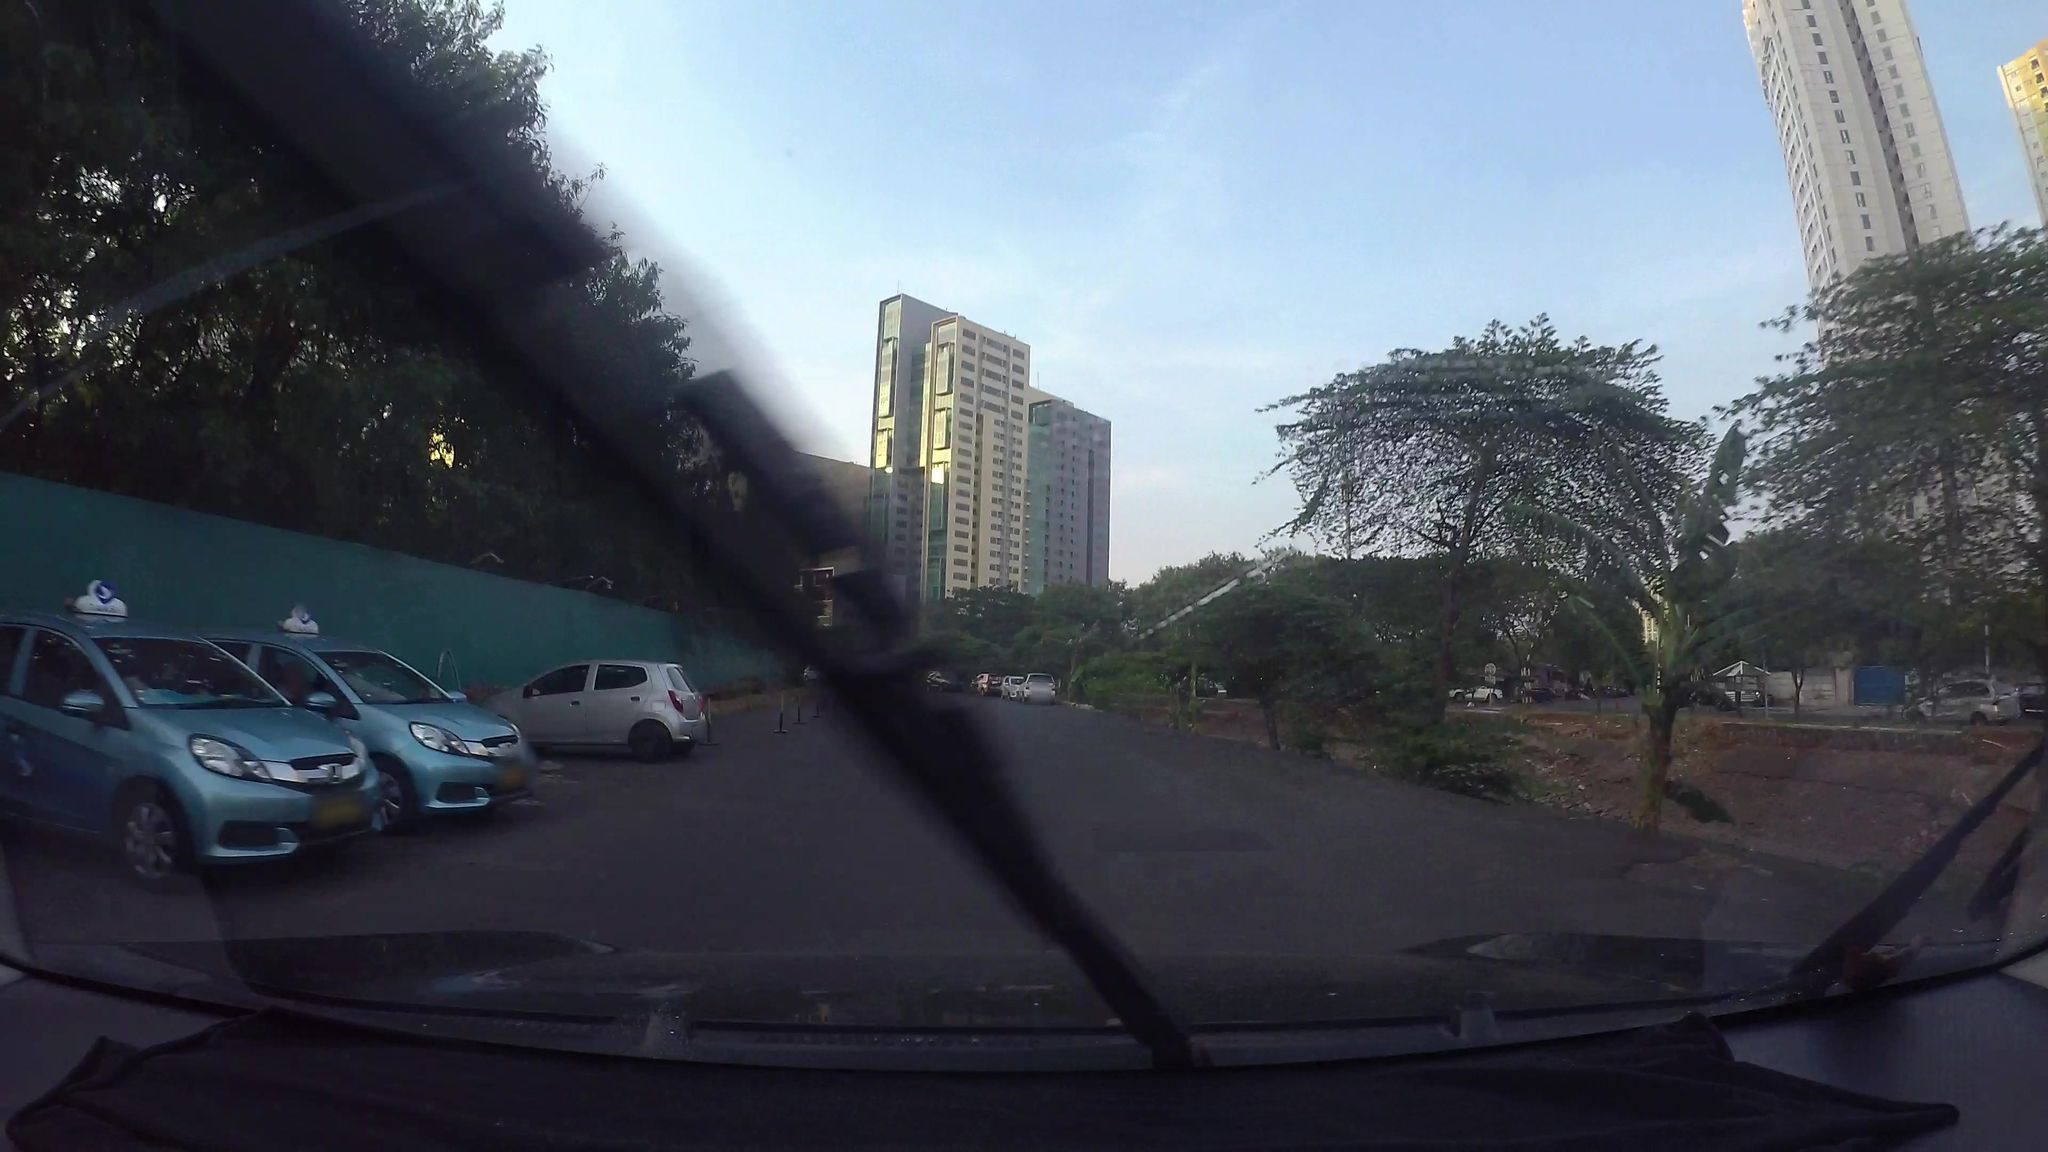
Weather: clear
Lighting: day
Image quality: good
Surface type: cycling surface
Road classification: residential
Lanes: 2
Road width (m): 10
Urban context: urban centre
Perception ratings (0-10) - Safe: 3.07, Lively: 9.81, Beautiful: 1.56, Boring: 5.12, Depressing: 7.4, Wealthy: 8.85